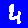
Digit: 4